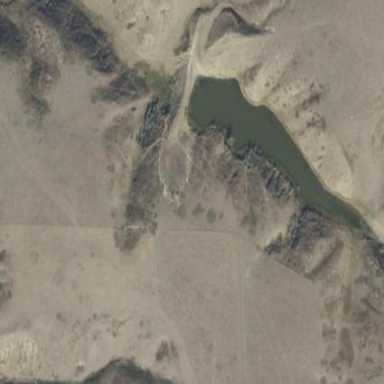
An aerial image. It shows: Reservoir area.